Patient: sex M, age 47
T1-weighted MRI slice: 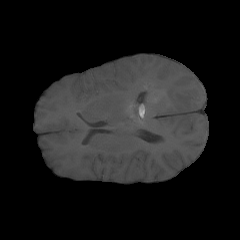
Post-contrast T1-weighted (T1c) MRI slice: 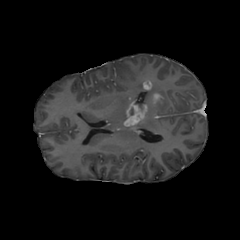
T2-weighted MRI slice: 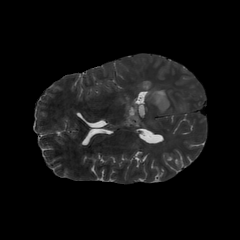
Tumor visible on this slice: yes
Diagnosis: Glioblastoma, IDH-wildtype
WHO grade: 4